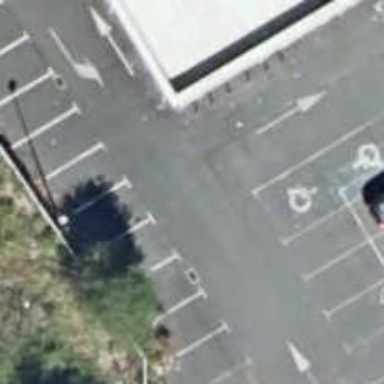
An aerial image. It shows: Road serving as parking aisle.